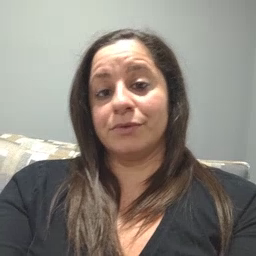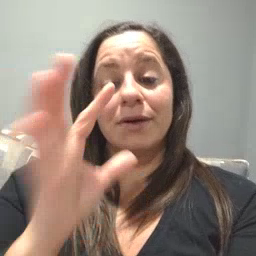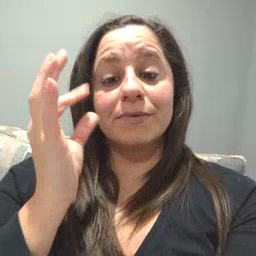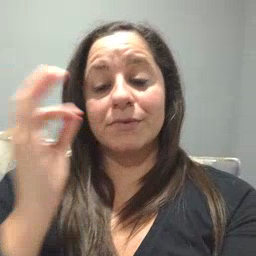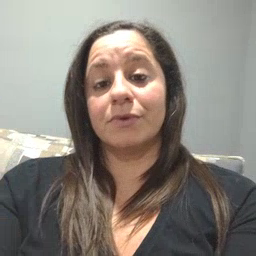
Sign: cat